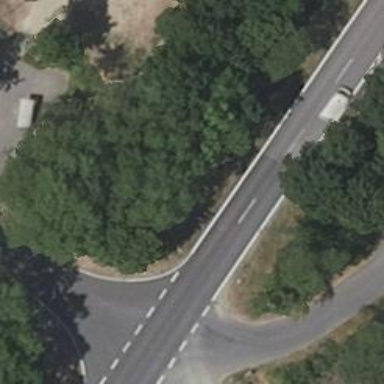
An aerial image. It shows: Secondary road with asphalt surface.